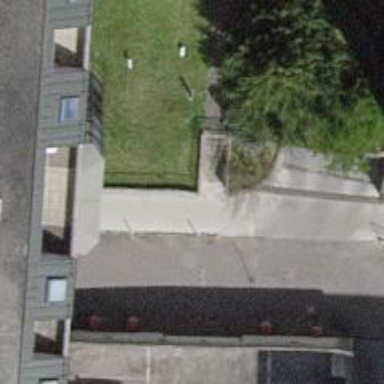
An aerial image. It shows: Road with steps.